Question: im working a project lately to get download progress info remotely when im away.
i googled a bit but i couldnt find any useful info. on this issue
im using Internet Download Manager.
please help :/ i appreciate any suggestions
im thinking about making software with python but Also C is Ok. if there is a solution

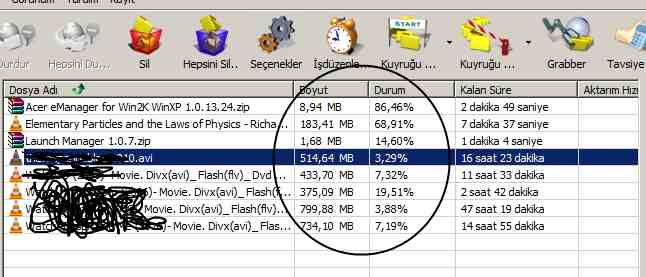
Answer: I dont know exactly how to do it but you can get IDM download progress( such as Transfer rate, TimeLeft... ) by reading the values of the ListView of Internet Download Manager windows (they call it "hook"? )